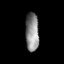
Tissue: skin
Cell type: Epithelial cells
Senescence score: 0.9181
Nuclear area (px): 517
Mean DAPI intensity: 134.157